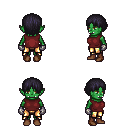
a pixel art fantasy rpg character, female body template, orc, green skin, maroon sleeveless shirt, gold greaves, raven plain hairstyle, metal gloves, brown shoes, four views (front, back, left, right), 2x2 character sprite sheet, small pixel art, hard edges, no anti-aliasing